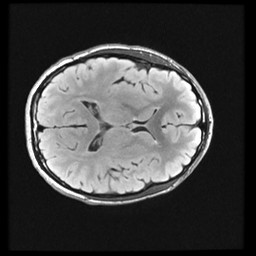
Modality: FLAIR
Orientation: axial
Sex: male
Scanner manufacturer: ge
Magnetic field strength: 3 T
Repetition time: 9 s
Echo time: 0.1221 s